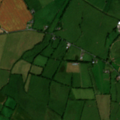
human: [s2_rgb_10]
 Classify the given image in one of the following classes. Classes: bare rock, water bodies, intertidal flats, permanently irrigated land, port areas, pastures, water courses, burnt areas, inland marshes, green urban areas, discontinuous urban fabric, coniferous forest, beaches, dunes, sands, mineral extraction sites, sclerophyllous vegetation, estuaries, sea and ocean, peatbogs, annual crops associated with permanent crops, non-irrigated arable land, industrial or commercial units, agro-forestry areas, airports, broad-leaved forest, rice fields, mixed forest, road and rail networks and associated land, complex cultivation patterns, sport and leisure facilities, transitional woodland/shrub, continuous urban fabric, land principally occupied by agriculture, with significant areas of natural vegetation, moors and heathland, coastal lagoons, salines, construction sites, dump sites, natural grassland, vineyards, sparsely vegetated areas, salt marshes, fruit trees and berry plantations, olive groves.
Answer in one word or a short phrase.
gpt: non-irrigated arable land, pastures